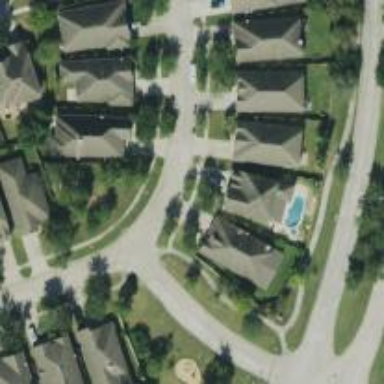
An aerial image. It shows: Residential road.